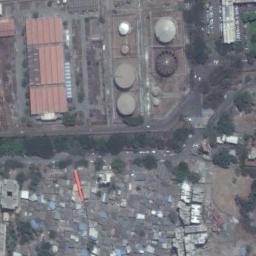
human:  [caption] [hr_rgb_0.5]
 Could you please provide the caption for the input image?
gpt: There are many storage tanks on the bare land next to buildings .

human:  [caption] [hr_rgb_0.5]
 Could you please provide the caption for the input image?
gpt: There are many buildings of different sizes next to the storage tanks .

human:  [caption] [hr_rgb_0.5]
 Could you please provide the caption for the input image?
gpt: There are many different sized storage tanks and many buildings in the factory .

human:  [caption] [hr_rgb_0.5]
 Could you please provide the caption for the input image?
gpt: There are two rows of storage tanks on each open lot .

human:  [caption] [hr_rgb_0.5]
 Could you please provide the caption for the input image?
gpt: There are several storage tanks with many buildings around .